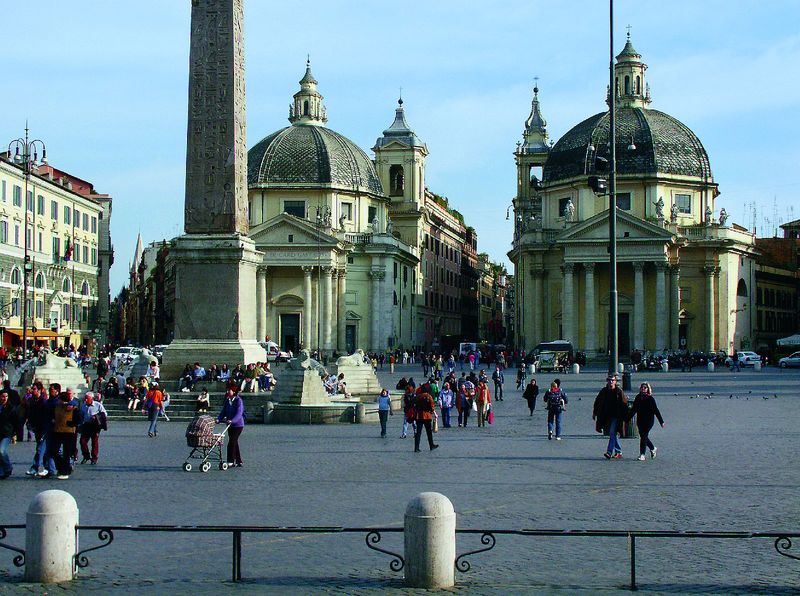
Titel: Santa Maria dei Miracoli und Santa Maria in Monte Santo, Piazza del Popolo
Künstler: Carlo Fontana
Standort: Rom, Sta Maria dei Miracoli (EU - I - Latium)
Schlagwörter: blau, himmel, mann, weiß, gelb, menschen, stadt, fenster, frau, pfeiler, straße, säule, säulen, tür, gebäude, haus, zaun, architektur, barock, sockel, häuser, gehen, gitter, kirche, personen, renaissance, fassade, gasse, italien, pflaster, giebel, platz, auto, kuppel, treppe, geländer, stufen, foto, kirchen, eingang, kreuz, kuppeln, moschee, türmchen, türme, denkmal, pantheon, rom, portal, obelisk, florenz, tempel, kinderwagen, autos, ägypten, italia, genäude, duomo, poller, archtirav, touristen, piazza, basilisk, turin, mailand, florent, sfoto, piazza del popolo, ovelisk, obelisque, piazza di popolo